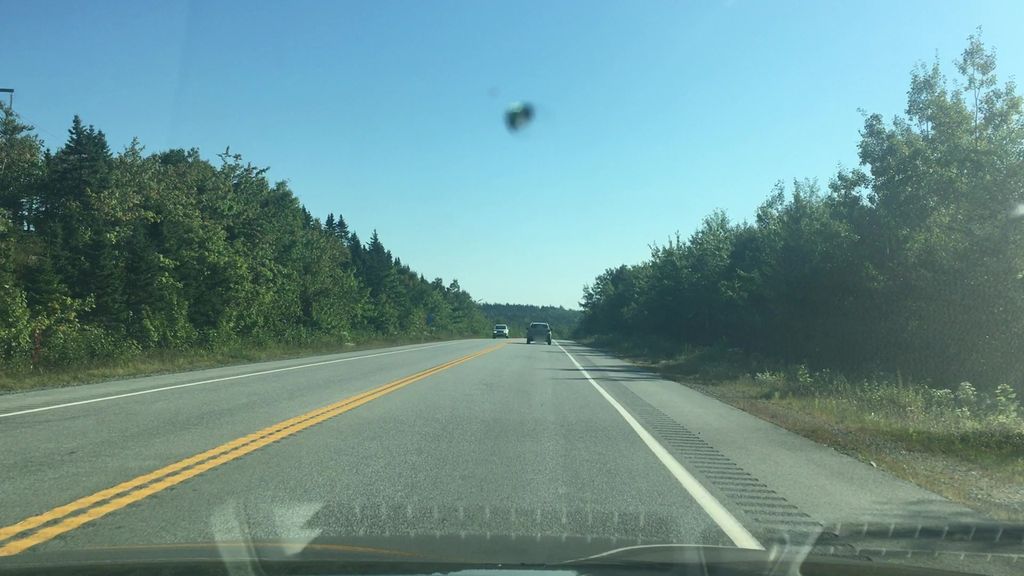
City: halifax